Field crop: maize
Growth stage: 2
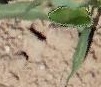
Species: maize